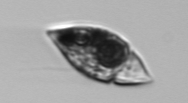
Label: Amphidinium